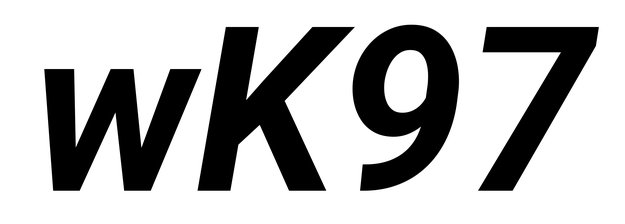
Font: Roboto-Italic_Bold_Italic